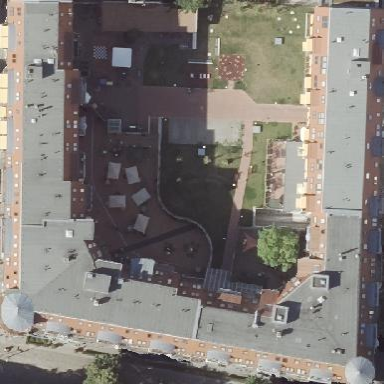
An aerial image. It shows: Nursing home.